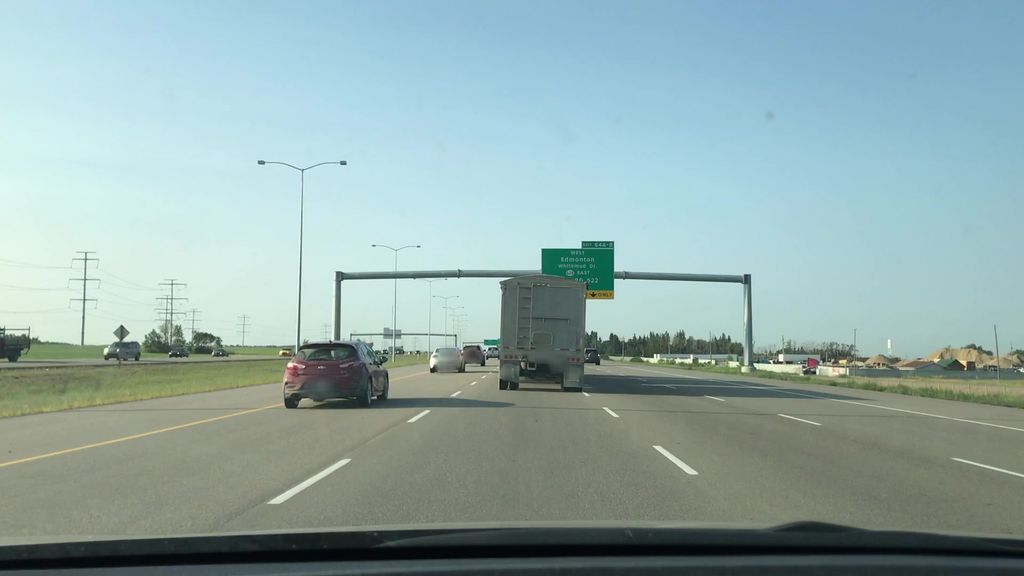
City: edmonton